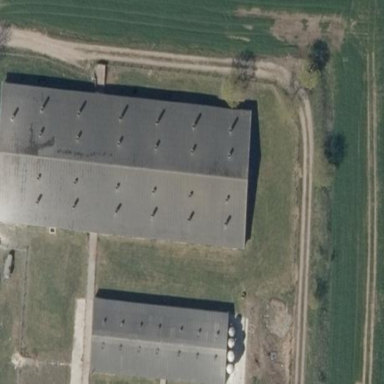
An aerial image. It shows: Gabled farm auxiliary building with the roof oriented along its structure.